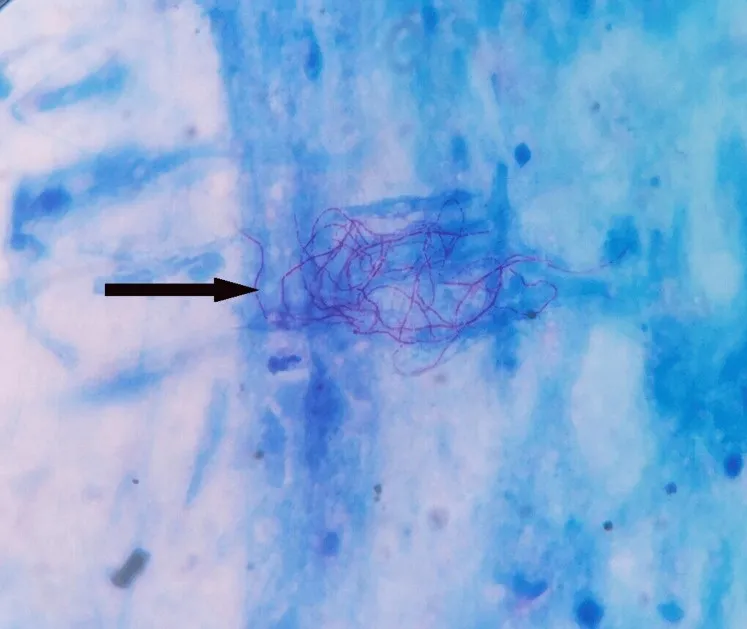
Modified acid-fast stain of sputum. . Modified acid-fast stain with 1% H2SO4 showing acid-fast beaded branching filamentous rods.
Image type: pathology (acid_fast)